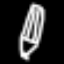
Label: pencil